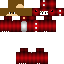
A male human skin with medium skin, wearing brown long hair dressed in a red hoodie and red pants, featuring a closed mouth.